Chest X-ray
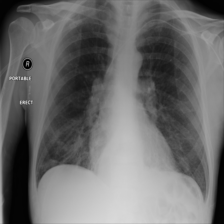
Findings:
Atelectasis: negative
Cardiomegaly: negative
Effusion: negative
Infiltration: positive
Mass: negative
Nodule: negative
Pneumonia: negative
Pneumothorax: negative
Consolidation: negative
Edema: negative
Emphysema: negative
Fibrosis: negative
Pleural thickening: negative
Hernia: negative